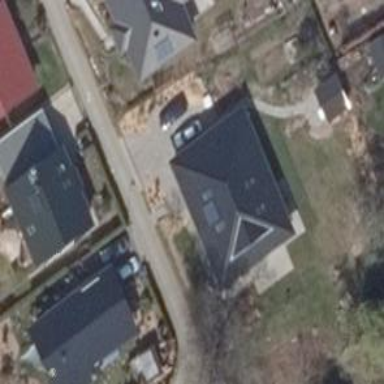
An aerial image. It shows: House with hipped roof. The black roof runs along the orientation of the house.